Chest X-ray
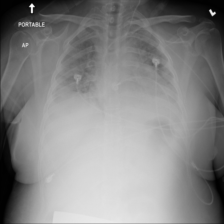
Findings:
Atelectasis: negative
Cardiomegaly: positive
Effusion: positive
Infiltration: negative
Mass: negative
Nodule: negative
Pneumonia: negative
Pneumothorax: negative
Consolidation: negative
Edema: negative
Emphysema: negative
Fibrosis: negative
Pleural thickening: negative
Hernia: negative